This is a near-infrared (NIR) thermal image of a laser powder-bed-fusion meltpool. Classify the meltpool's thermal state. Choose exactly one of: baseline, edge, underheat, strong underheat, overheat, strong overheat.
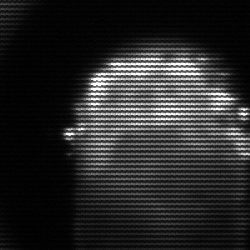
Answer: baseline